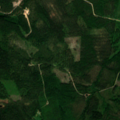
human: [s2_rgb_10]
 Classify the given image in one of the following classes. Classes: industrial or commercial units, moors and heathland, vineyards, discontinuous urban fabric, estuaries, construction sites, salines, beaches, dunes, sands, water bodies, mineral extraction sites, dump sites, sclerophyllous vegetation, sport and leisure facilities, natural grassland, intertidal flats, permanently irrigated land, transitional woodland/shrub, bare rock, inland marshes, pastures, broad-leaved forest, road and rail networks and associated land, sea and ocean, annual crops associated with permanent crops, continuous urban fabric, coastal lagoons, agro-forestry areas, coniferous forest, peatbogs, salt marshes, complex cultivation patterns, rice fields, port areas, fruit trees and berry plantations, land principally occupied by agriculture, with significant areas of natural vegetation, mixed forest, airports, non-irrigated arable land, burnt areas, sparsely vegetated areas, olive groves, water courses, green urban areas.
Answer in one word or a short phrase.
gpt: coniferous forest, mixed forest